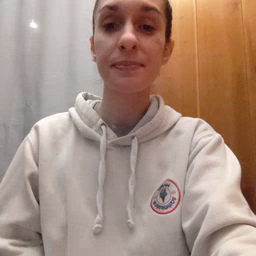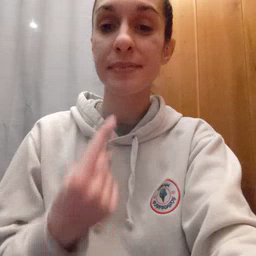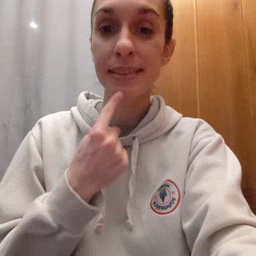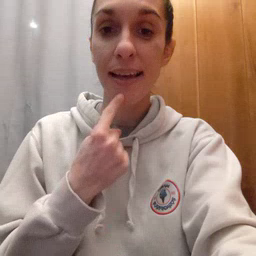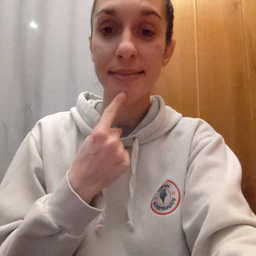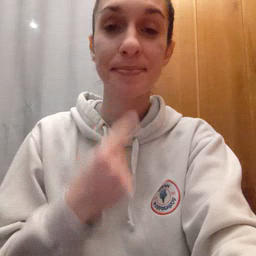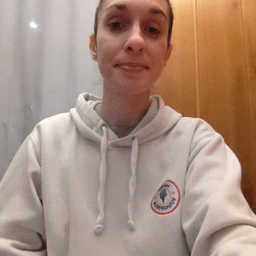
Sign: say